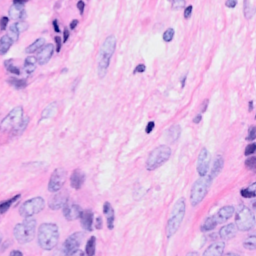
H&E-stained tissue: Breast